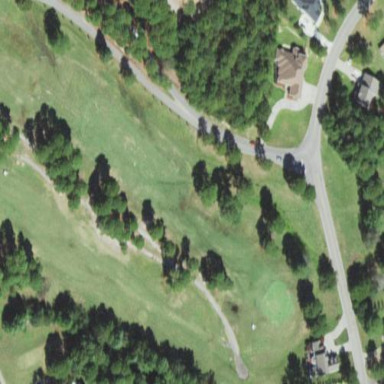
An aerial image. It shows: Golf fairway surrounded by grass.